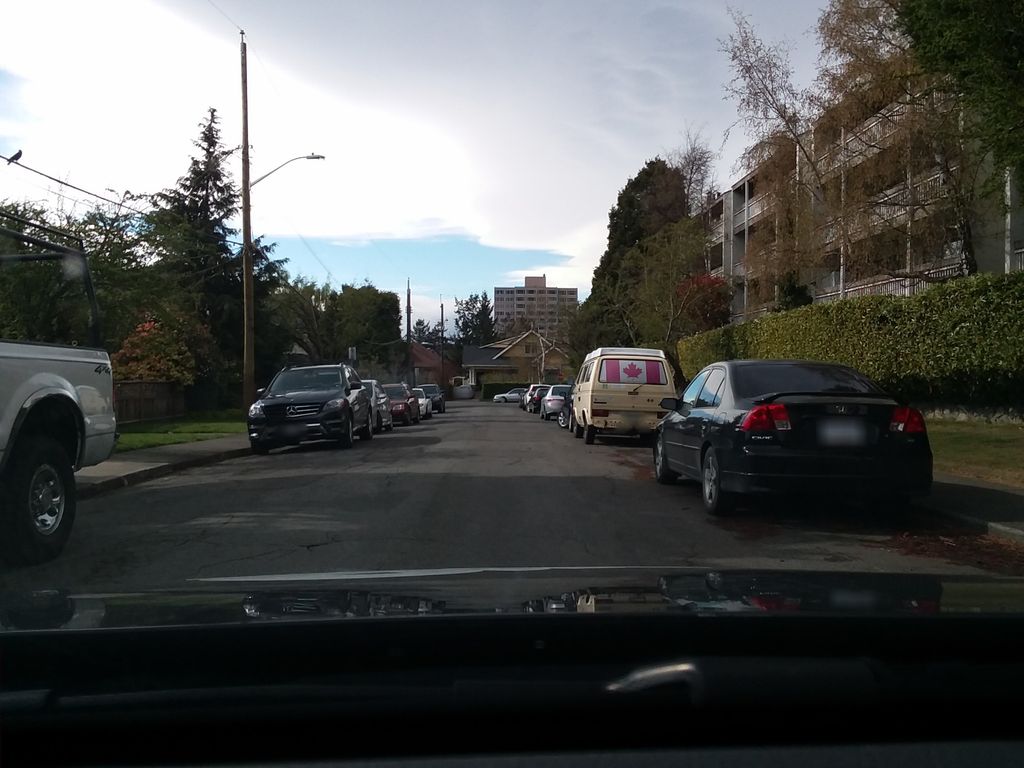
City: victoria